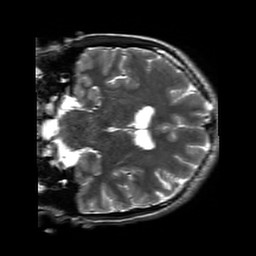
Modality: T2w
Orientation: coronal
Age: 21
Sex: male
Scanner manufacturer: siemens
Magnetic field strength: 3 T
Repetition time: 8.53 s
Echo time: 0.091 s